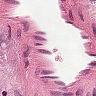
Metastatic tissue present: yes